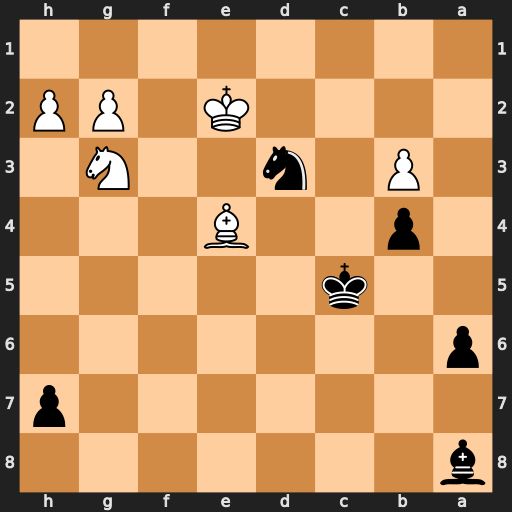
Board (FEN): b7/7p/p7/2k5/1p2B3/1P1n2N1/4K1PP/8
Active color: b
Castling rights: -
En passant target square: -
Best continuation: Bxe4 Nxe4+ Kd4